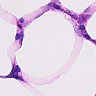
Metastatic tissue present: no